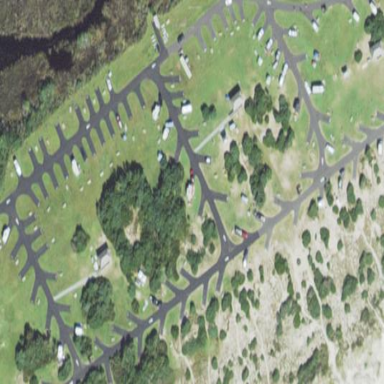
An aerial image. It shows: Camping site with tents and caravans.